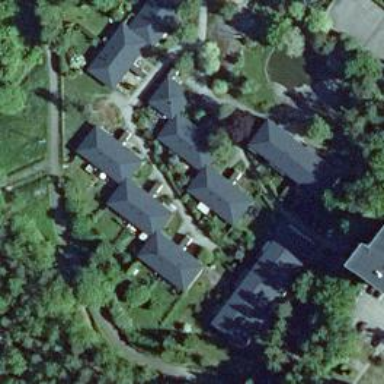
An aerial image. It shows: Terrace building with hipped roof.